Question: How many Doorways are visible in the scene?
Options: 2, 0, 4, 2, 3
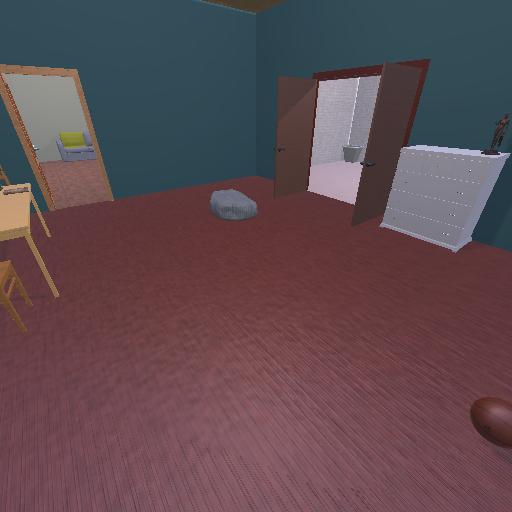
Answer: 2